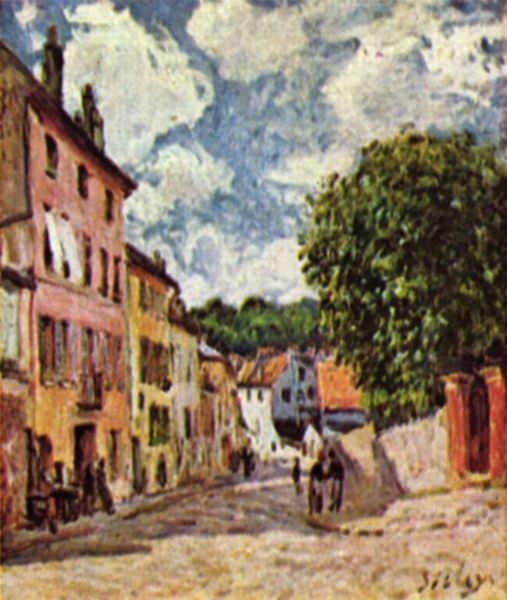
Titel: Straße in Moret-sur-Loing
Künstler: Alfred Sisley
Standort: Cambridge (England)
Institution: Fitzwilliam Museum
Schlagwörter: baum, berg, blau, dunkel, gemälde, himmel, laub, schatten, weiß, wolken, bäume, frauen, gelb, grün, himmerl, impressionismus, landschaft, menschen, ocker, stadt, braun, bunt, fenster, frankreich, grau, hell, licht, männer, orange, strasse, säule, säulen, tür, dach, gebäude, haus, park, rot, weg, wolke, zaun, gespräch, leute, malerei, arm, bild, signatur, öl, häuser, hügel, sonne, rosa, wald, esel, fensterläden, kamin, kamine, landleben, schornstein, farbig, sommer, ansicht, fassade, fassaden, gasse, italien, ort, passanten, perspektive, pflaster, süden, türen, unterhaltung, moderne, pointilismus, dorf, dächer, mauer, schornsteine, violett, idylle, häuse, wetter, impressionistisch, monet, manet, tor, pfosten, ortschaft, eingang, froh, gehsteig, palazzo, gehweg, pflasterstein, sonnig, portal, kurve, pforte, signatru, sisley, einfahrt, etagen, alfred sisley, spaziergänger, markise, begrüssen, hausfront, häuserreihe, markisen, hüser, rollo, jalousien, sonnenschutz, dorfstrasse, himmel wolken, murano, süle, handschaft, gässchen, straßenecke, impessionismus, schlechte qualität, himmel wolke, muer, unbeschwert, fensterlände, walken